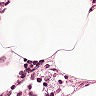
Metastatic tissue present: no